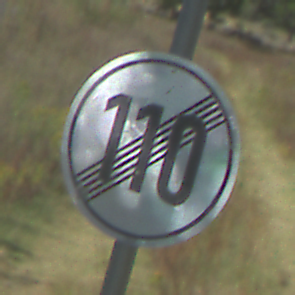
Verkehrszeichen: EndeGeschwindigkeit110
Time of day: Midday
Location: Outdoor (Special)
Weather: PartlyCloudy
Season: NotSpecified
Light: Natural